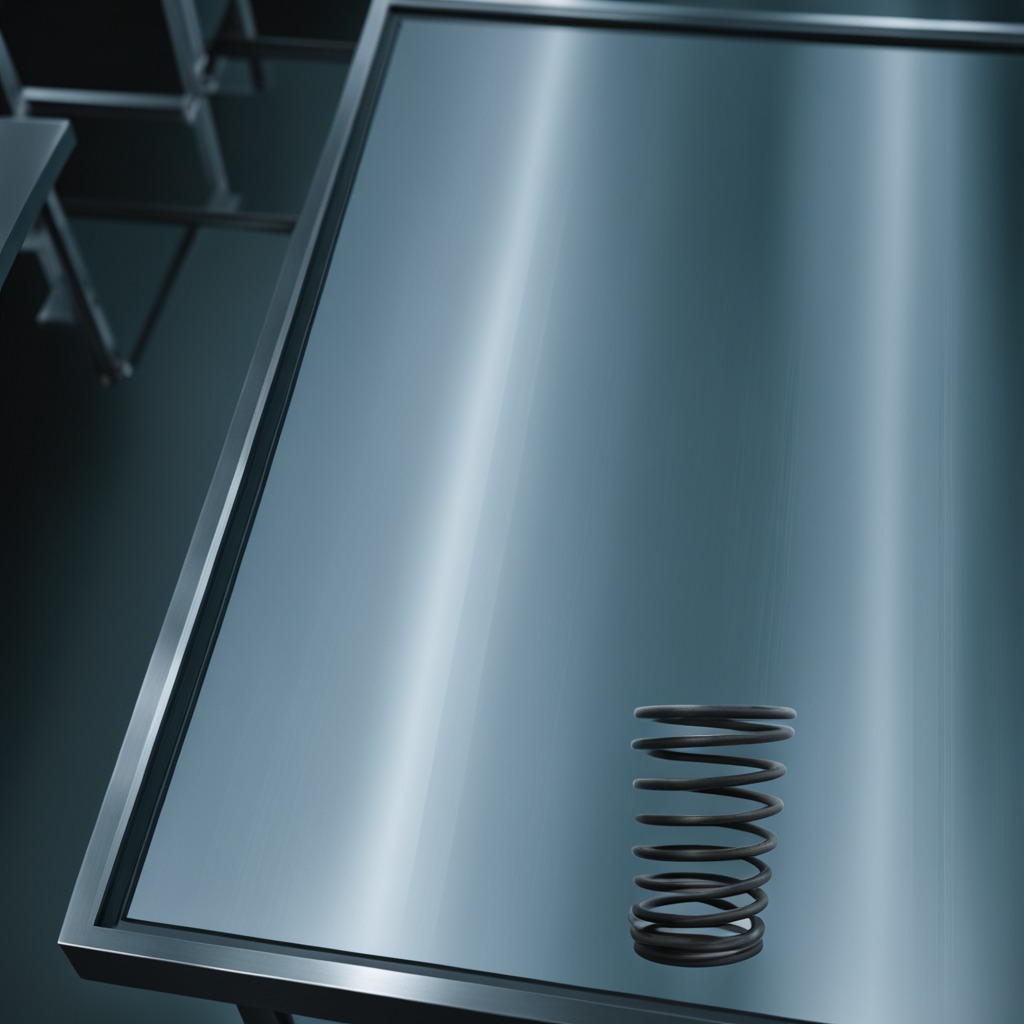
A coiled metal spring lies on the metal table in a machine shop under fluorescent lights.